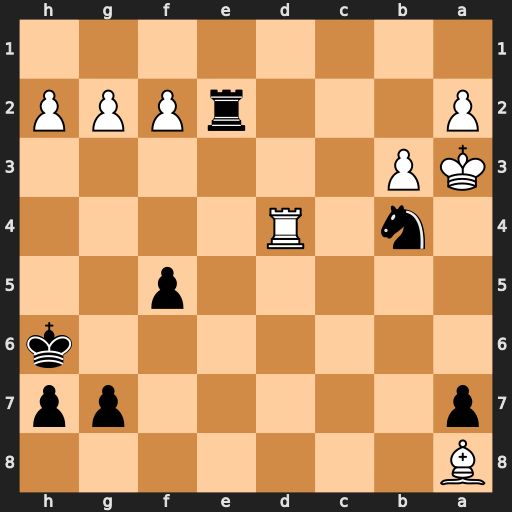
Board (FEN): B7/p5pp/7k/5p2/1n1R4/KP6/P3rPPP/8
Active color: b
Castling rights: -
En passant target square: -
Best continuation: Nc2+ Kb2 Nxd4+